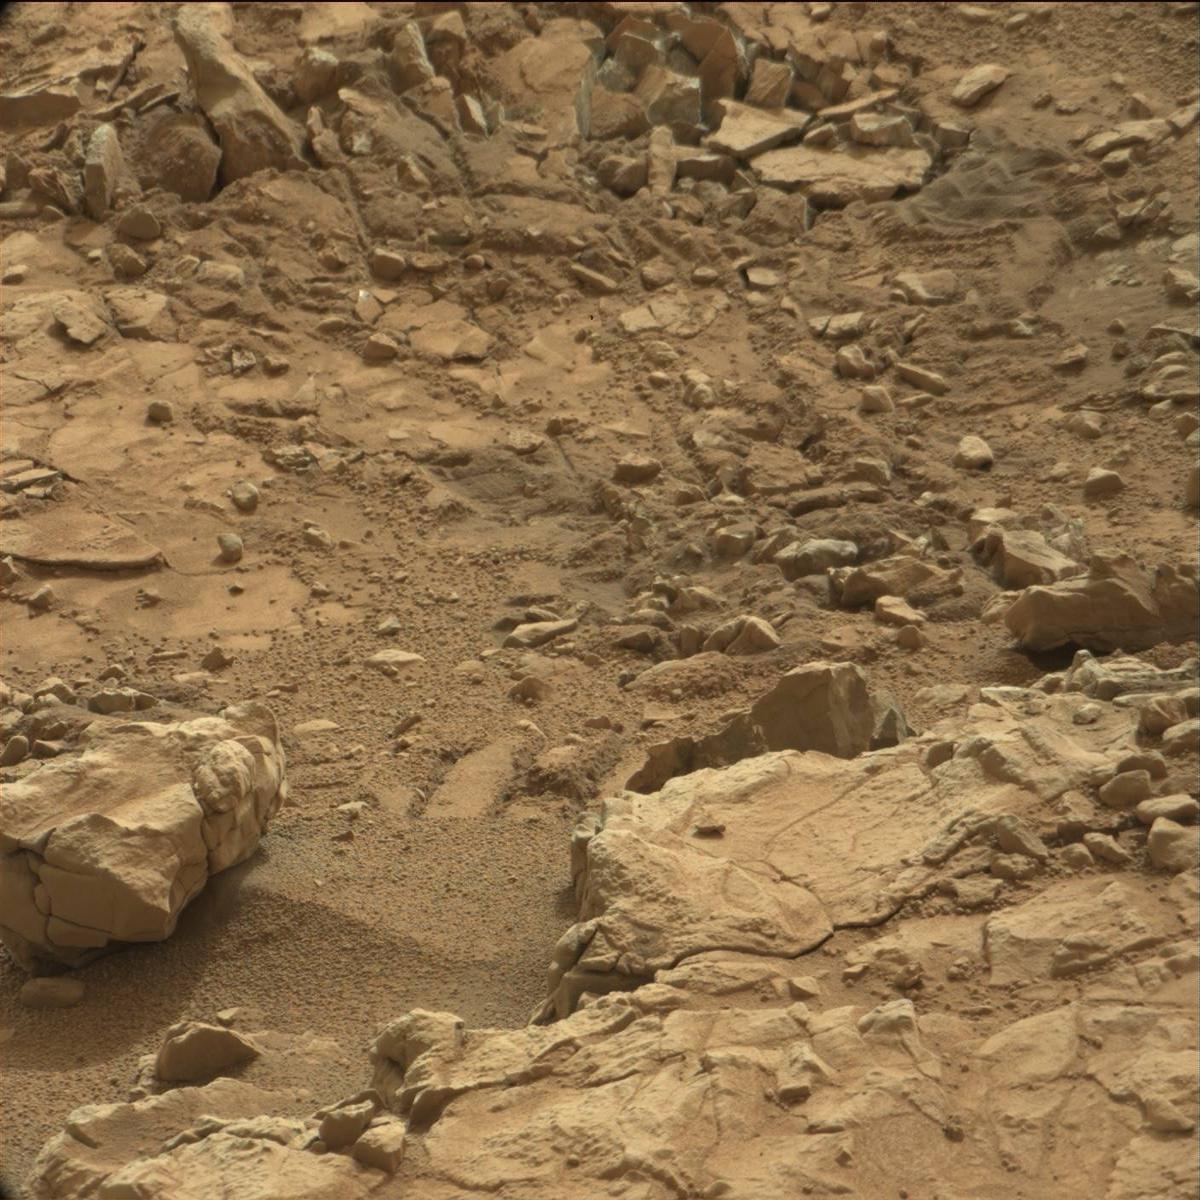
Terrain classes present: Bedrock, Rock, Sand / Soil, Track